Field crop: tomato
Growth stage: 1
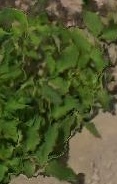
Species: tomato